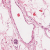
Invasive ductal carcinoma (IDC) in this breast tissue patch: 0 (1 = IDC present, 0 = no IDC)